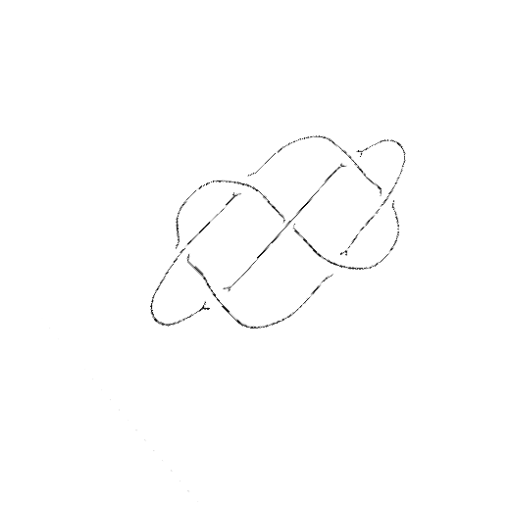
Crossing number: 7